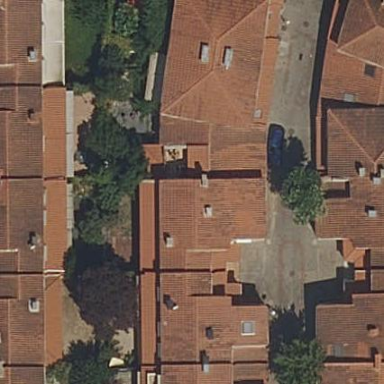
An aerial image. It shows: Terrace building.